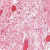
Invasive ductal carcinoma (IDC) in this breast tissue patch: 0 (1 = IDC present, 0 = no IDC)